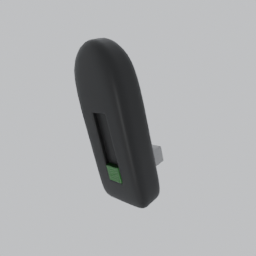
Label: electronics